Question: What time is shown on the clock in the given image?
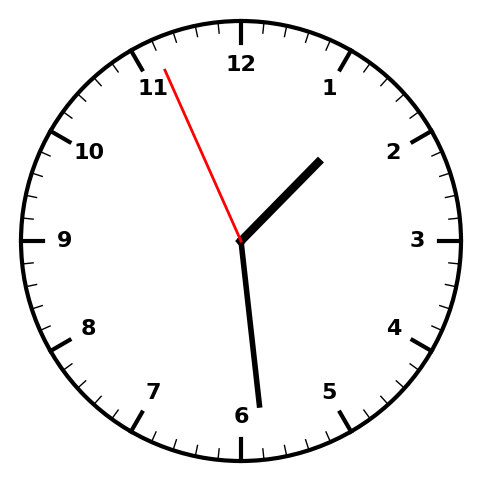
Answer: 01:28:56